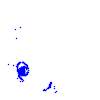
Particle: proton